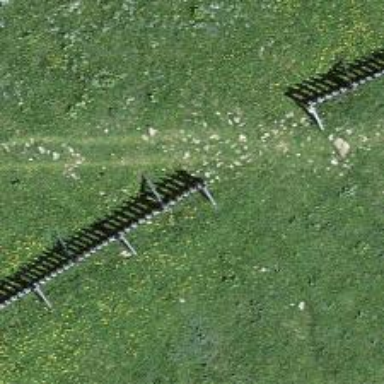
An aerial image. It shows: Fence made of wood.